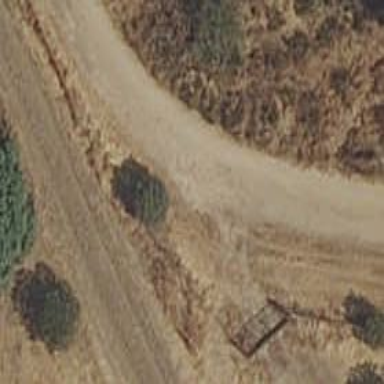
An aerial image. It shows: Dirt track road.